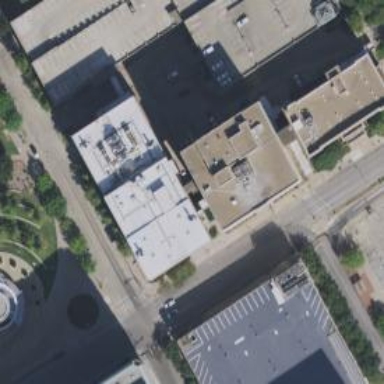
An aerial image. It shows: Civic building.